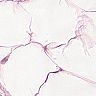
Metastatic tissue present: yes